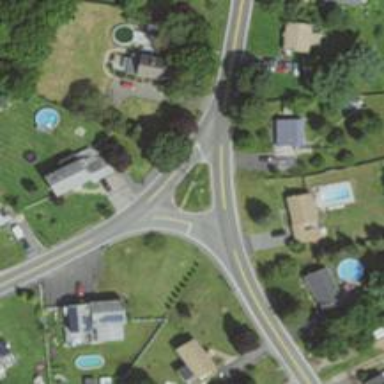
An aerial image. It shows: Road with stop sign.